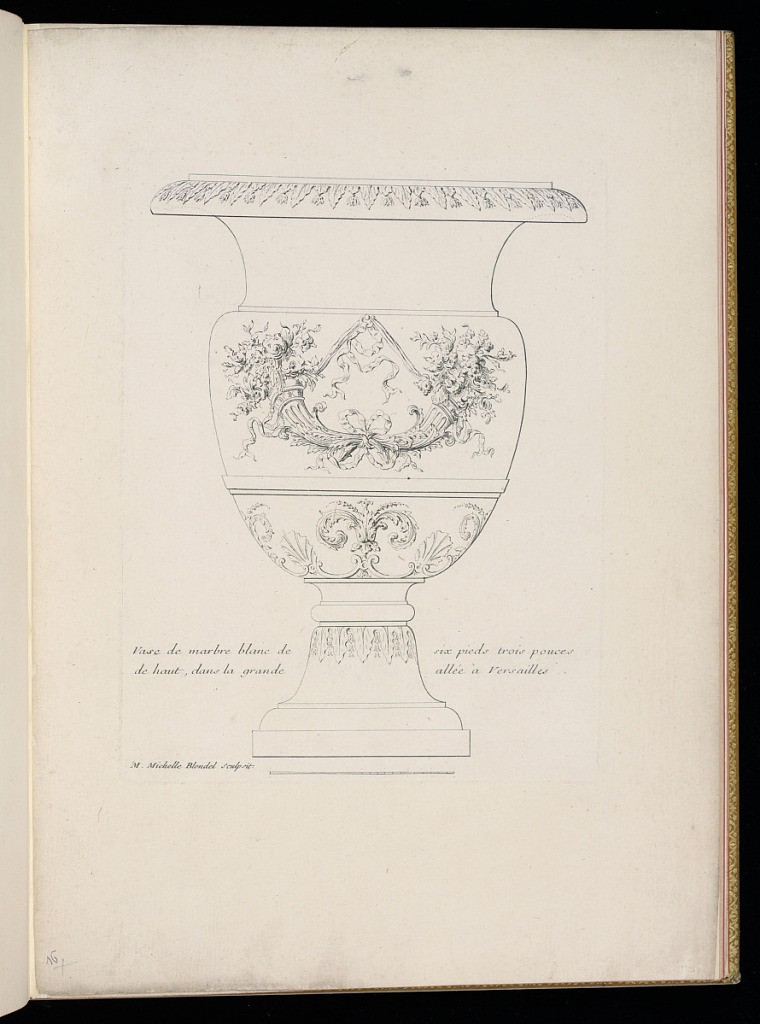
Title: Vase de marbre blanc de six pieds trois pouces de haut, dans la grande allée à Versailles
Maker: Marie Michelle Blondel, French, active mid 18th century
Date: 1744–56
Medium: Etching on laid paper
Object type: Print
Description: Design for a vase form the Great Lawn in the gardens at Versailles. The vase is decorated with fluting and acanthus leaves, with two floral cornucopias, tied to together with ribbons. The lower part of the vase is decorated with shell, c-scroll, and acanthus leaf ornament. The description is lettered on either side of the foot of the vase, with a scale below the base. The plate is signed.